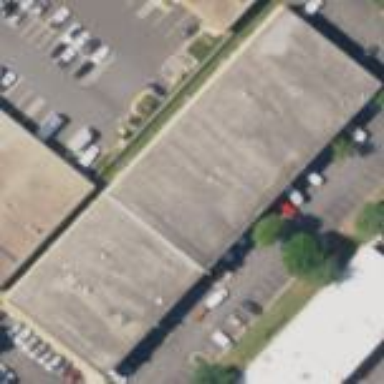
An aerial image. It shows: Commercial building.